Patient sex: M
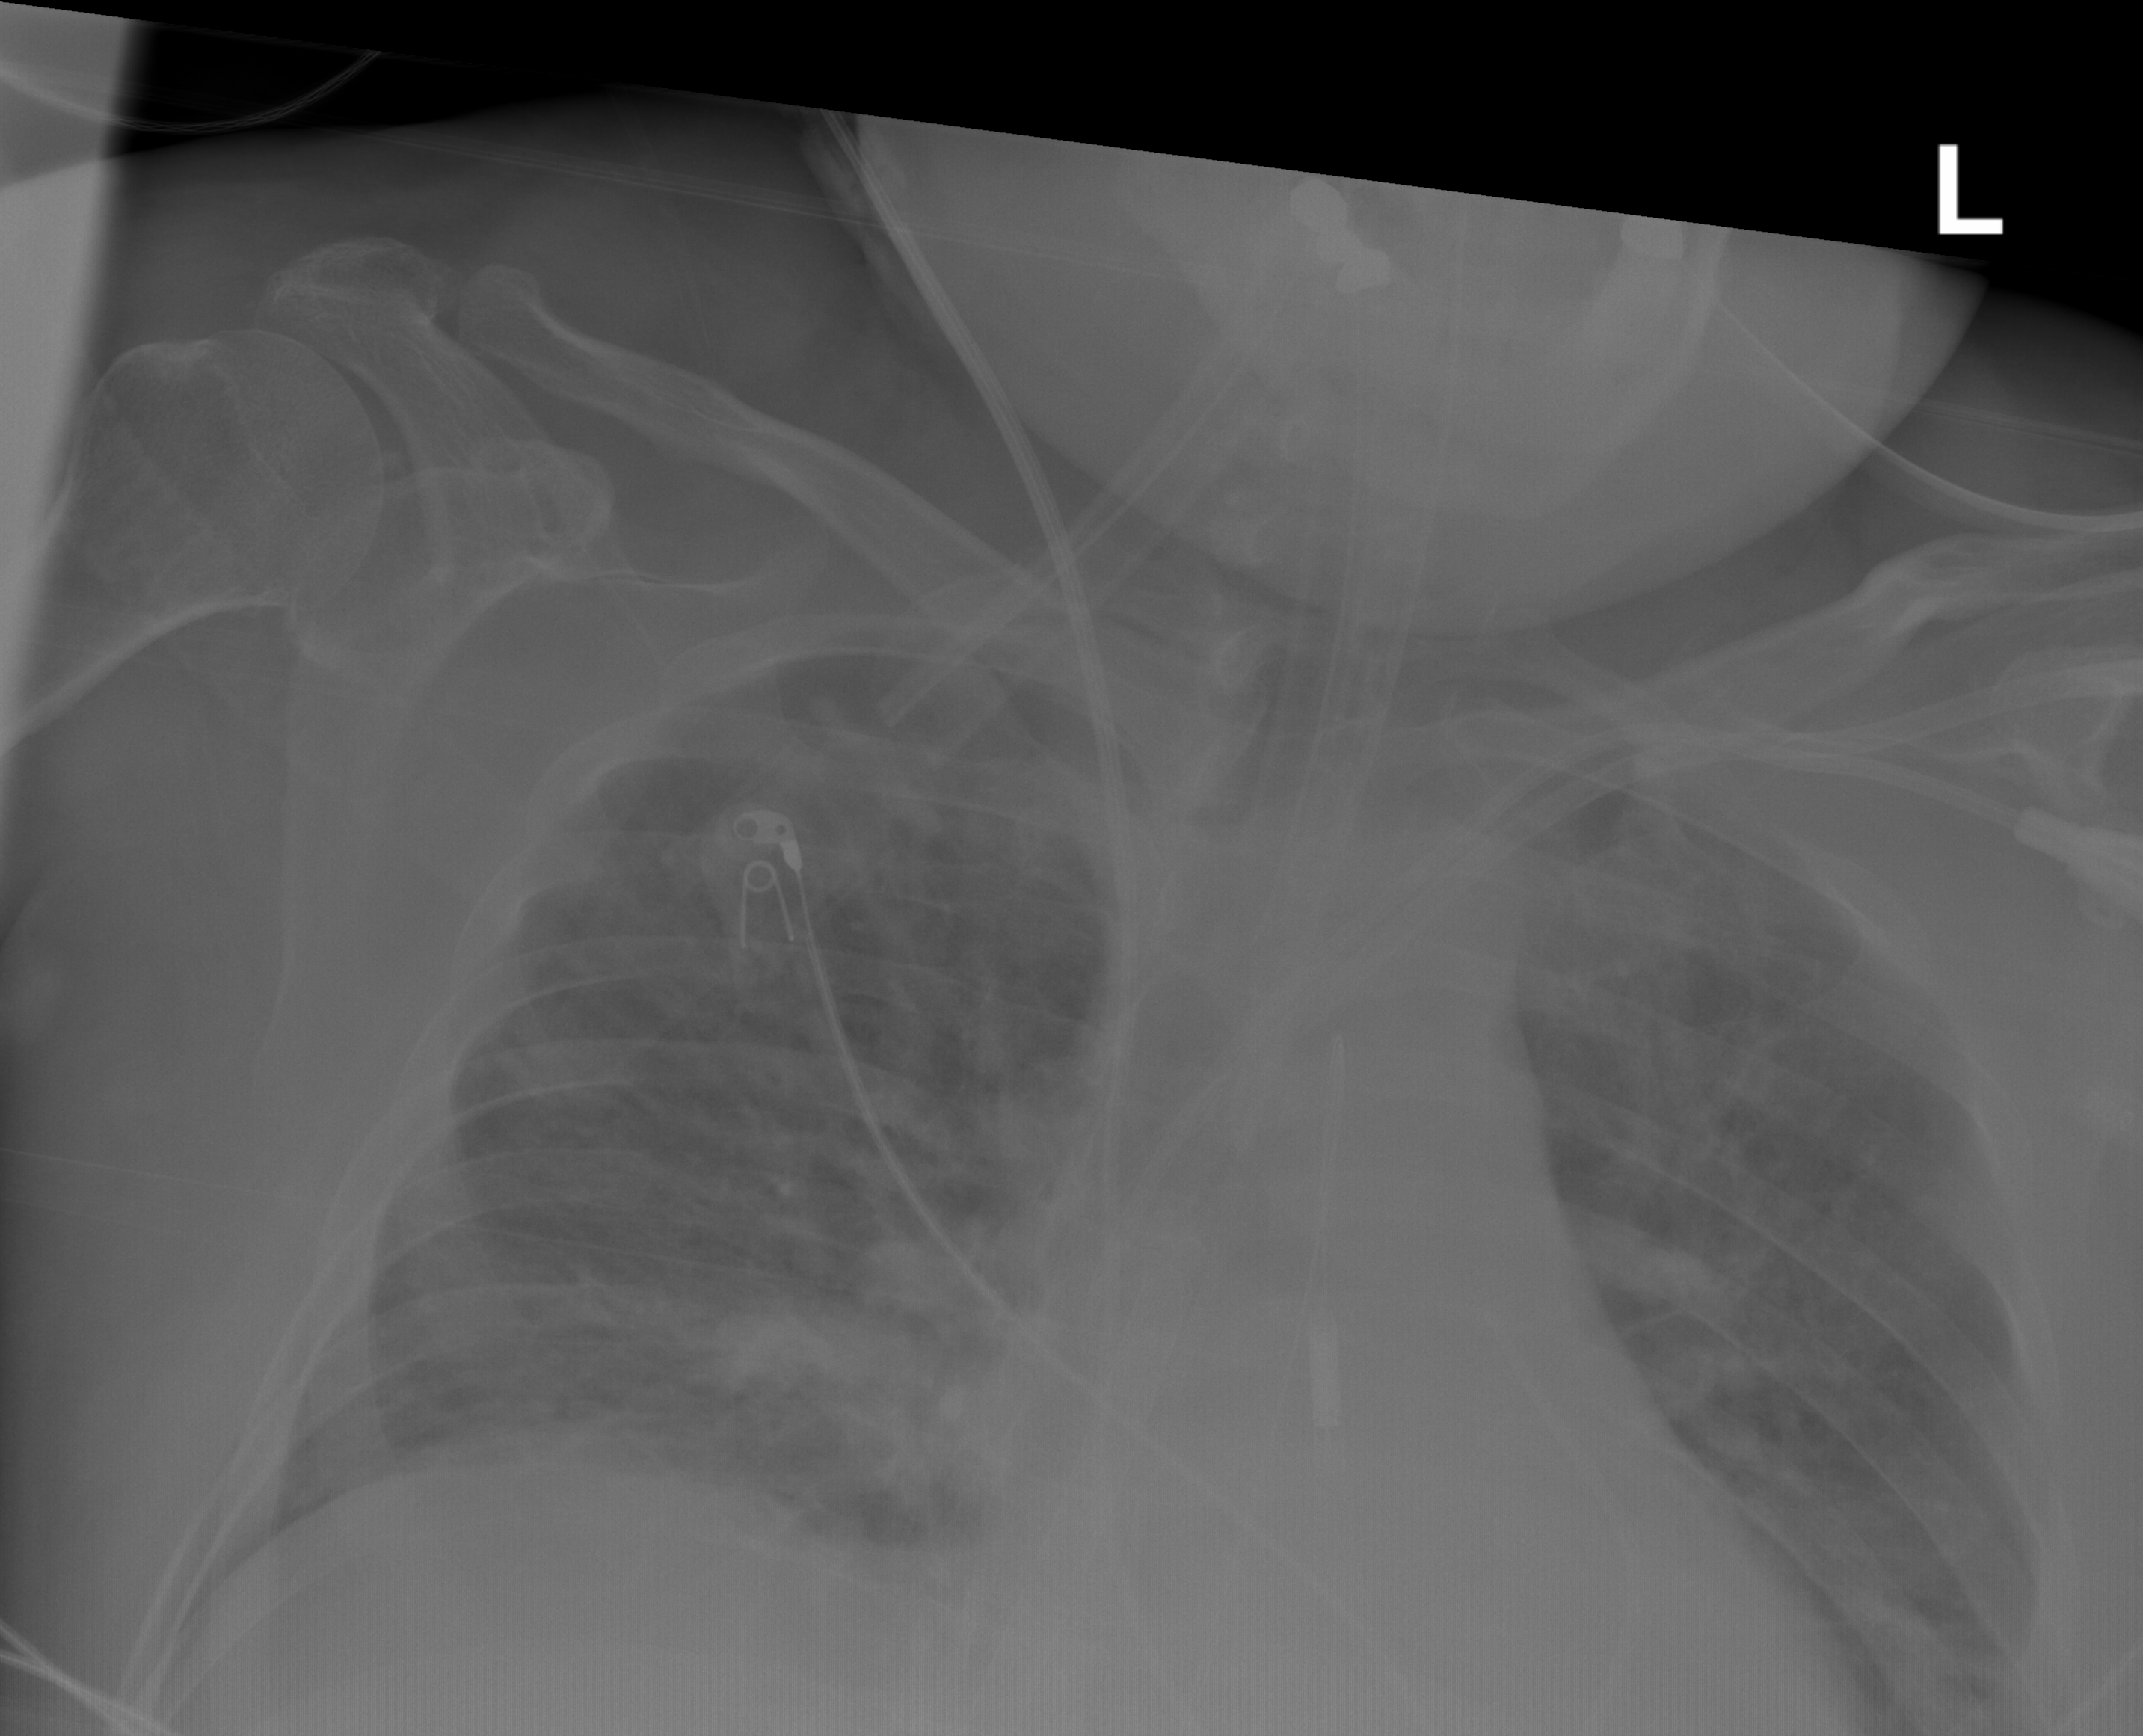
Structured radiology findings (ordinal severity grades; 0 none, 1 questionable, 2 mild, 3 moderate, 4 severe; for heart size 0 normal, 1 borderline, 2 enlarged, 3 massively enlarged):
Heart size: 0
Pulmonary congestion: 2
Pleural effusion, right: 1
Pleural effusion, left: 1
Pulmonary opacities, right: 0
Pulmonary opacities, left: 0
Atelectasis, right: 2
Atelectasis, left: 2